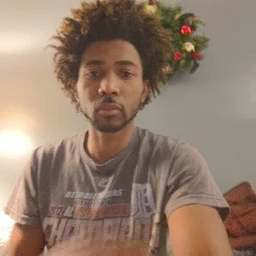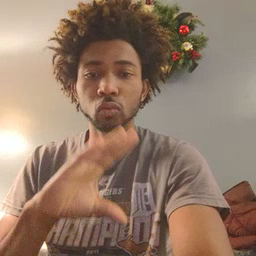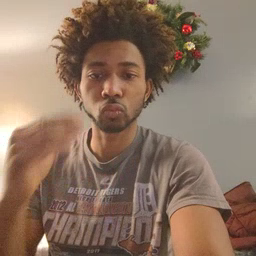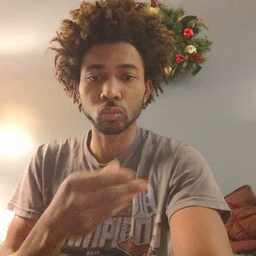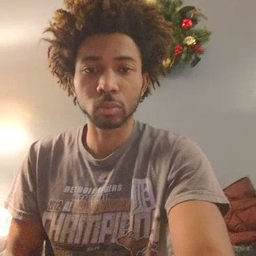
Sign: story